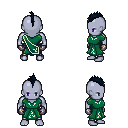
a pixel art fantasy rpg character, male body template, dark elf, purple skin, sash dress, metal pants, raven mohawk hairstyle, metal gloves, four views (front, back, left, right), 2x2 character sprite sheet, small pixel art, hard edges, no anti-aliasing